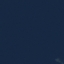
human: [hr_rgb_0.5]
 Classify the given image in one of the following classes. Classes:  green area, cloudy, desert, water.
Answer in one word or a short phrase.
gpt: water